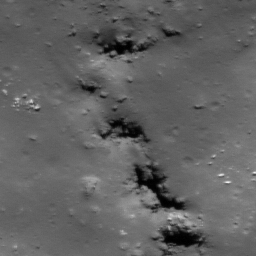
Pit: Tycho 15a
Host crater: Tycho
Host type: impact_melt
Lunar coordinates: latitude -43.145, longitude 349.633